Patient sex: F
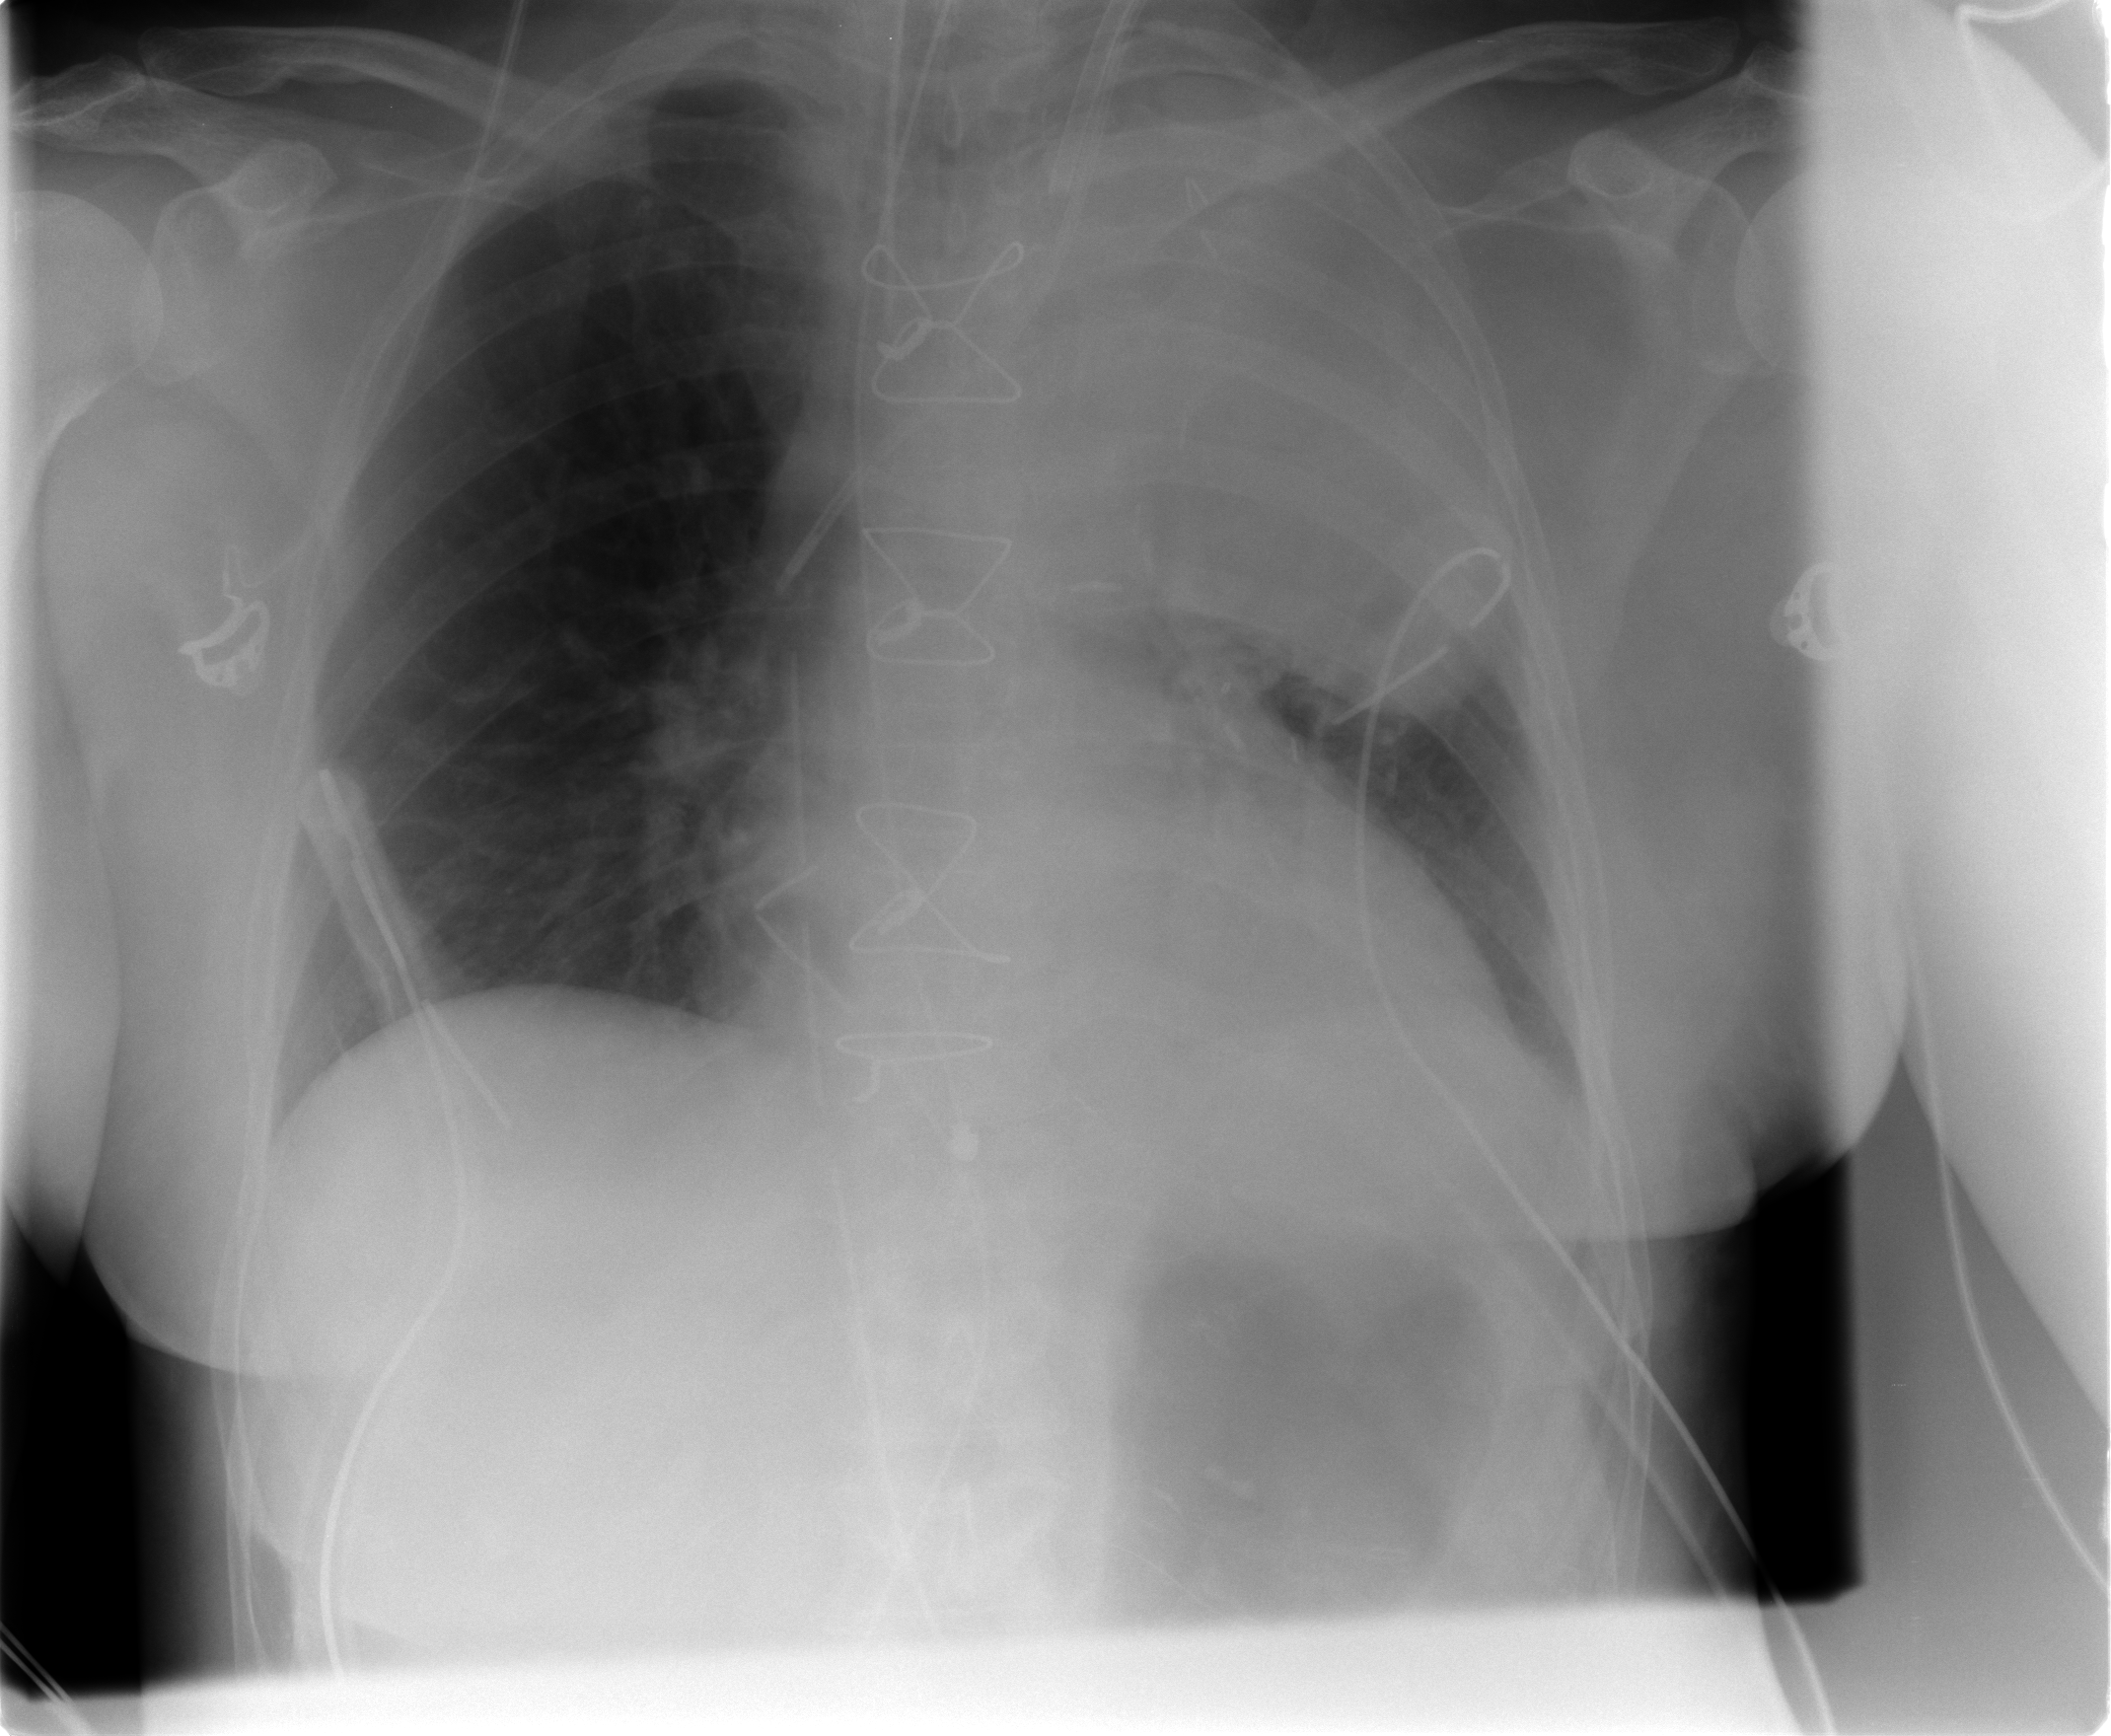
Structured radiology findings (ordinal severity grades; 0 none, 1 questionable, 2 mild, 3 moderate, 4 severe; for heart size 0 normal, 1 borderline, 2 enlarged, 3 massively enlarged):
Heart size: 0
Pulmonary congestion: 0
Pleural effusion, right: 0
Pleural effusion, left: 0
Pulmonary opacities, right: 0
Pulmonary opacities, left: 0
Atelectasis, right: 0
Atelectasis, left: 2